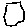
Label: hexagon